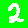
Digit: 2